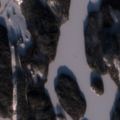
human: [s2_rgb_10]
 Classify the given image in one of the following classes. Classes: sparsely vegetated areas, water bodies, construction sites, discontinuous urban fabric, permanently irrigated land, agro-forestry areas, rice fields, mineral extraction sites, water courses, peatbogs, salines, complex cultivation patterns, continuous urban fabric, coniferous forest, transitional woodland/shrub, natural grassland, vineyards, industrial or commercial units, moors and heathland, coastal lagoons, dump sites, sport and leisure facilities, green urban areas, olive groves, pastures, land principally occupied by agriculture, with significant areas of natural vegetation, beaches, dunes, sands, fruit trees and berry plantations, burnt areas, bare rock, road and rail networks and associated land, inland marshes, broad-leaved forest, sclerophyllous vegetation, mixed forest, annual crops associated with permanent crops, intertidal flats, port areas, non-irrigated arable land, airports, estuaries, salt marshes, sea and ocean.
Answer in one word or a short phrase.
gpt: land principally occupied by agriculture, with significant areas of natural vegetation, coniferous forest, mixed forest, water bodies